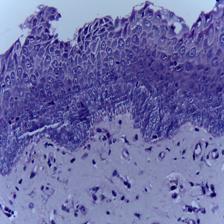
Diagnosis: Normal